Chest X-ray:
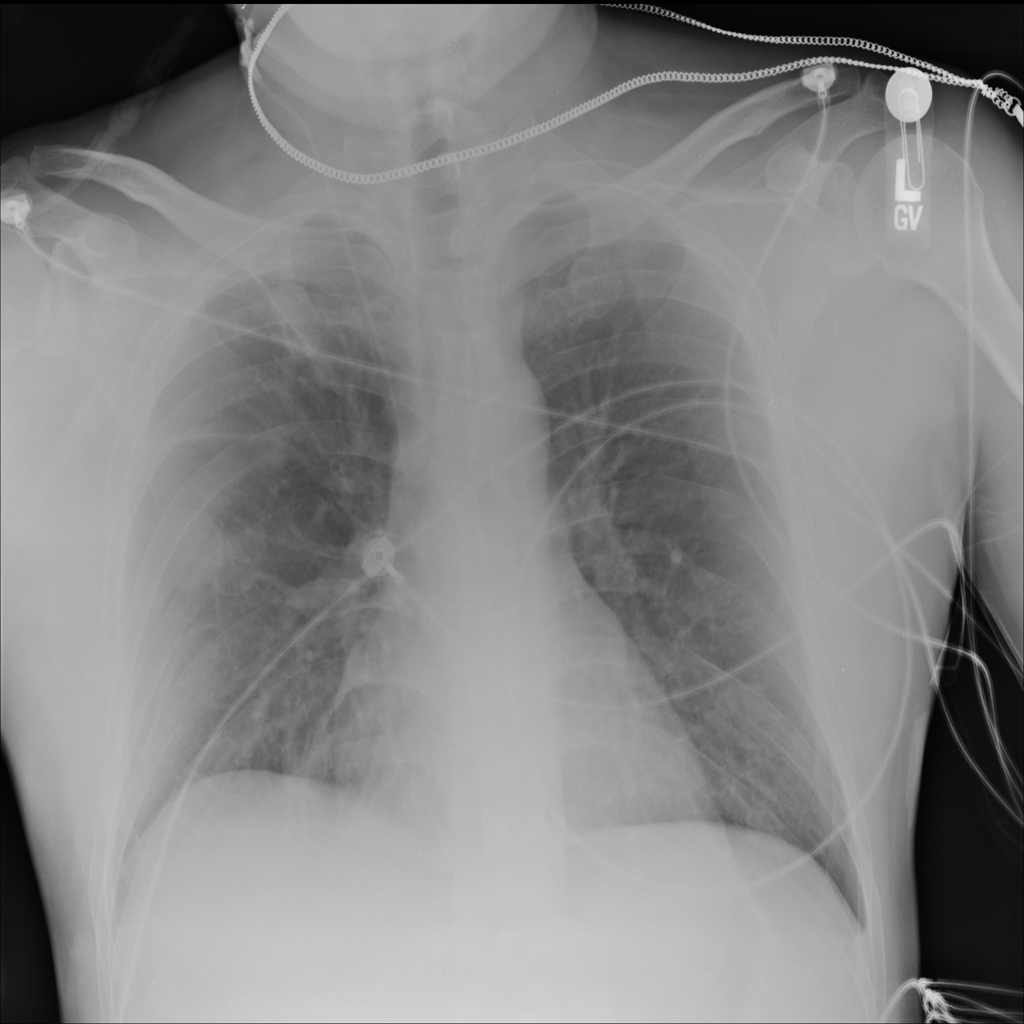
Findings: Fibrosis, Consolidation
No abnormal finding: no